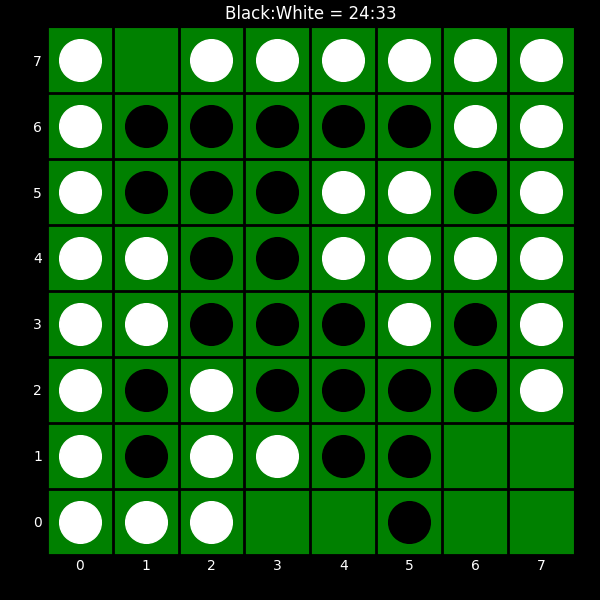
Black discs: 24
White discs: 33